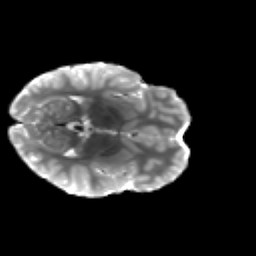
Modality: T2w
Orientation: axial
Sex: male
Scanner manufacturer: siemens
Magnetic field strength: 3 T
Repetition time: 5 s
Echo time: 0.071 s